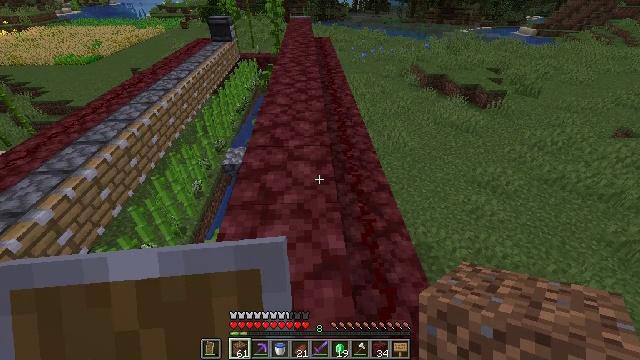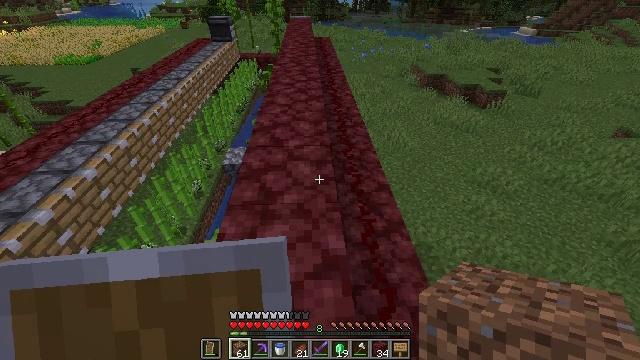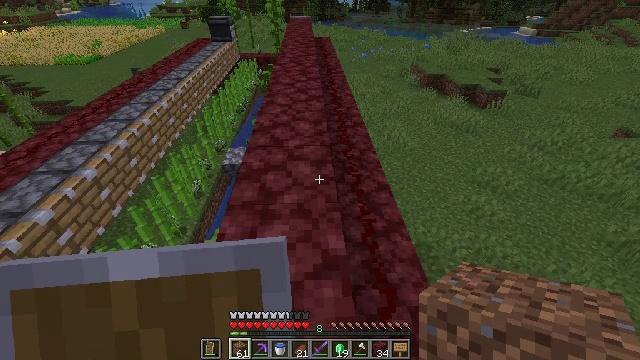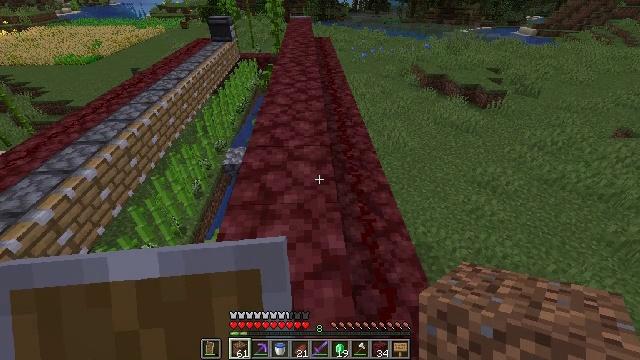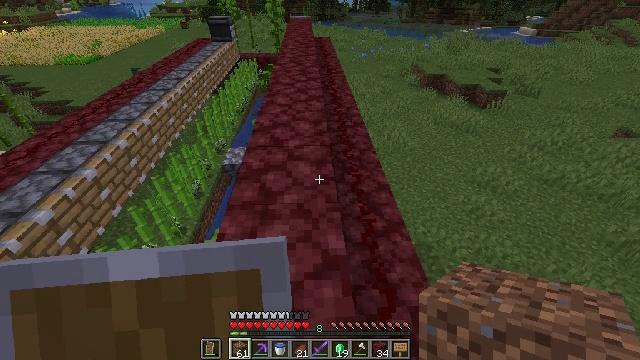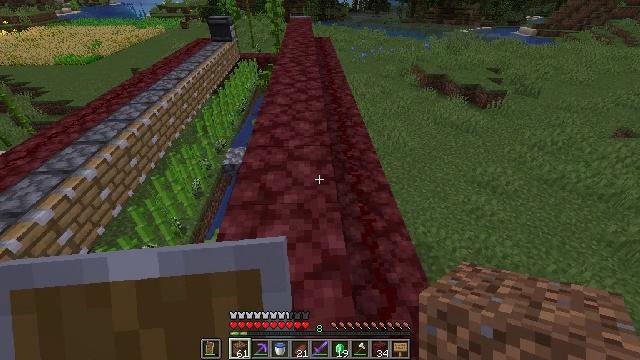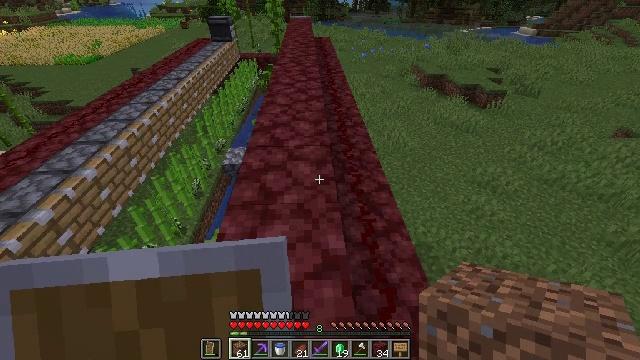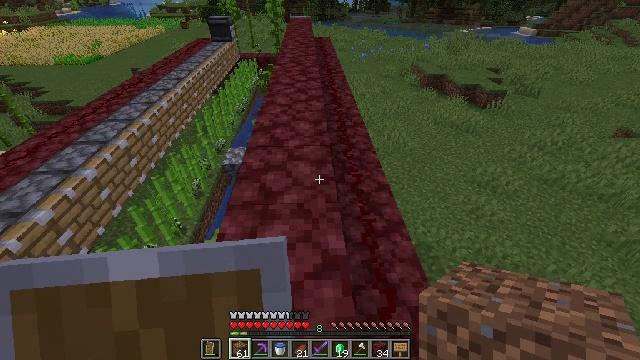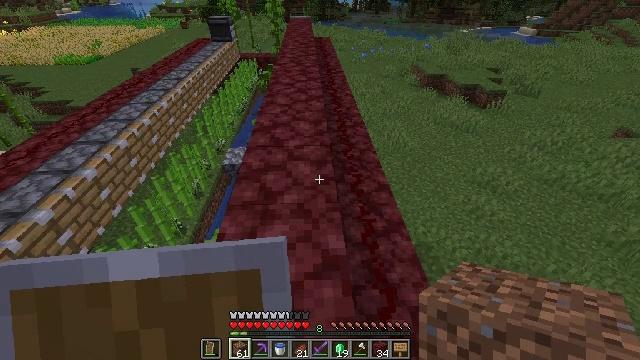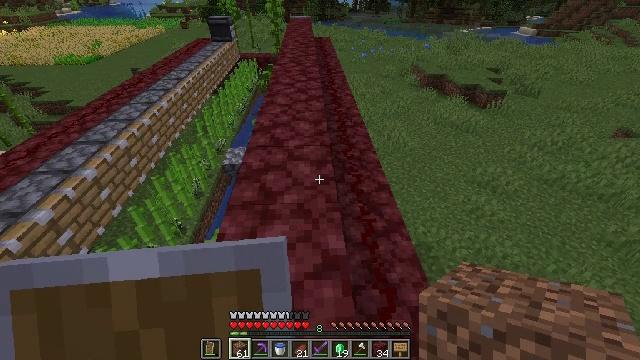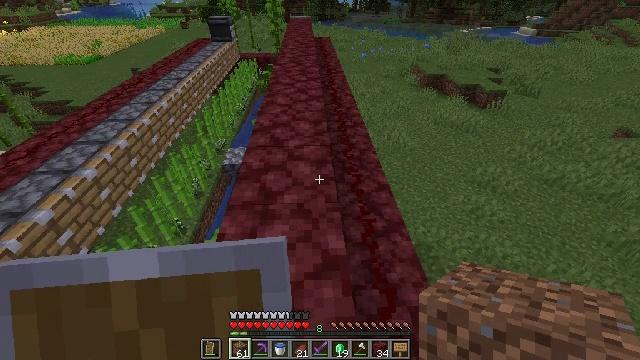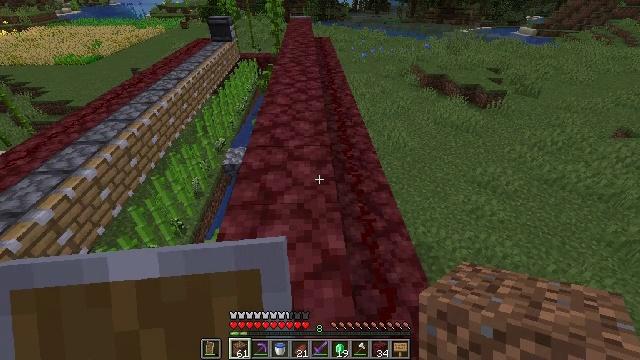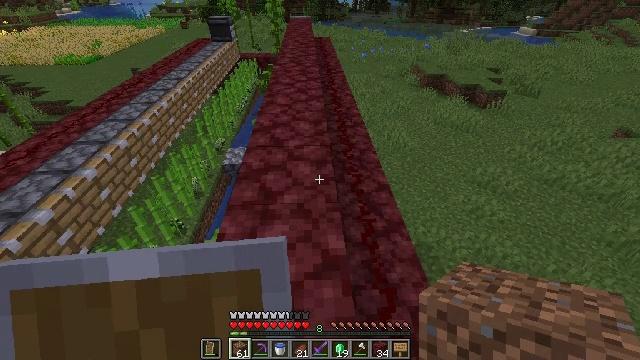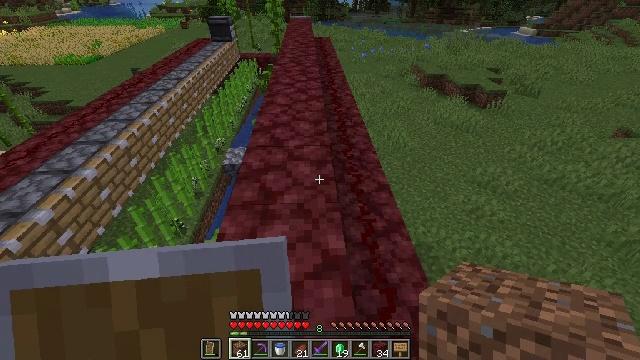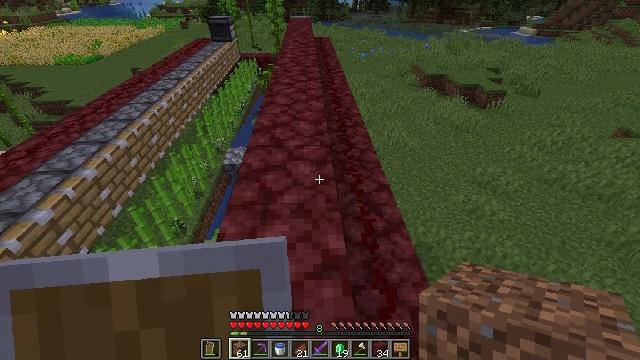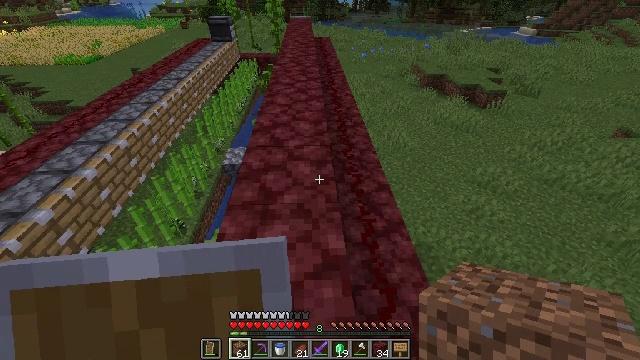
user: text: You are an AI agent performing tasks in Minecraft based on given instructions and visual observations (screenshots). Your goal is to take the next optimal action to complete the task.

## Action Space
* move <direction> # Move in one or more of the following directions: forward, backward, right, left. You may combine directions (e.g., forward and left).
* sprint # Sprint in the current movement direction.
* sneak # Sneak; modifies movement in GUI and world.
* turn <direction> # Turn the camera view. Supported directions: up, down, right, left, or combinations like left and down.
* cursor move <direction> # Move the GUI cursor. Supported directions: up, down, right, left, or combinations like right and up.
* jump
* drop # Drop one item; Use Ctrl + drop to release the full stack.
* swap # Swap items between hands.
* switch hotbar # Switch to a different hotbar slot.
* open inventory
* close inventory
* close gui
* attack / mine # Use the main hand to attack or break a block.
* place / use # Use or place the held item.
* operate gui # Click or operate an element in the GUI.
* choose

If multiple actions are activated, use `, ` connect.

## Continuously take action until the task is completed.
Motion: motion action
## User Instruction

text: Break the bamboo stalk.
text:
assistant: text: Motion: no_op
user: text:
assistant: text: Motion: no_op
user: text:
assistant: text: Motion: no_op
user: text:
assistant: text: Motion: no_op
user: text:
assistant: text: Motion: no_op
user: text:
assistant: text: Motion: no_op
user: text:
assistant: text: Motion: no_op
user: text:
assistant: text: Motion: no_op
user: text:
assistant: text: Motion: no_op
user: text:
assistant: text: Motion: no_op
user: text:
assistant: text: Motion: no_op
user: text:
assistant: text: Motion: no_op
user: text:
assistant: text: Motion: no_op
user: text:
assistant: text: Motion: no_op
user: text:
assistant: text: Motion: no_op
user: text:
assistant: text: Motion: no_op
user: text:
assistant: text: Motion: no_op
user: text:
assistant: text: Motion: no_op
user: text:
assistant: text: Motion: no_op
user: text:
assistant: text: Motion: no_op
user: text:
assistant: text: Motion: no_op
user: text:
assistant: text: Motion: no_op
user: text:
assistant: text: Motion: no_op
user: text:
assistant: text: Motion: no_op
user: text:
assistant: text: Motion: no_op
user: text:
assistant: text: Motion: no_op
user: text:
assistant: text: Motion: no_op
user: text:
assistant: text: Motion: no_op
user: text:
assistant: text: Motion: no_op
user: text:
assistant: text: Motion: no_op